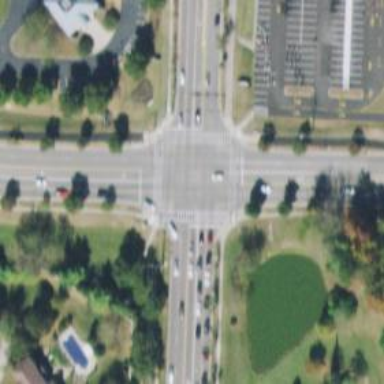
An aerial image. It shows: Crossing on the road.